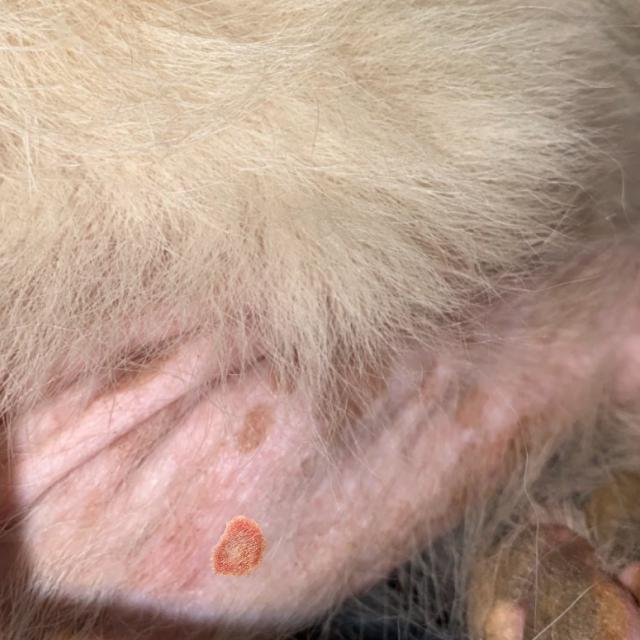
Canine ringworm (Dermatophytosis) — fungal infection caused by Microsporum or Trichophyton. Presents with circular alopecia, scaling, crusting, and broken hairs.